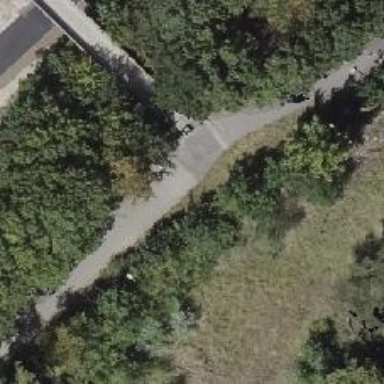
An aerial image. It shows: Path.